Question: I've been searching for hours but i cant find a solution for this, also i cant find the logs of VS2012.
Any idea on how to fix this?

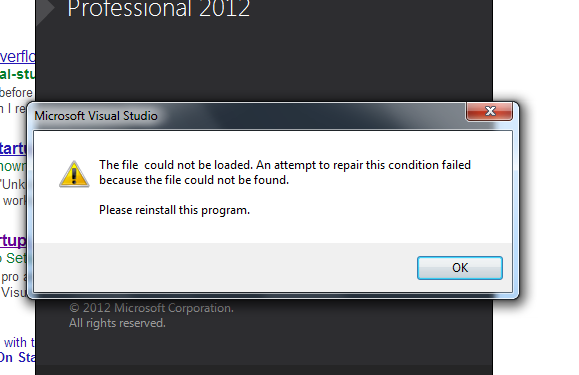
Answer: Fixed it by Reapplying the Update 3 of VS2012